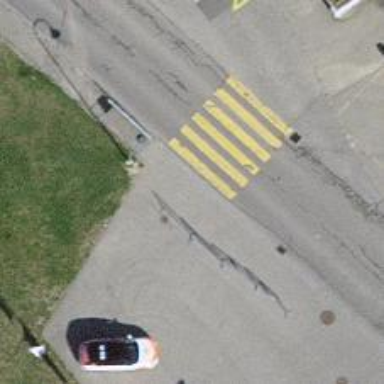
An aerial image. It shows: Sidewalk along the footway.